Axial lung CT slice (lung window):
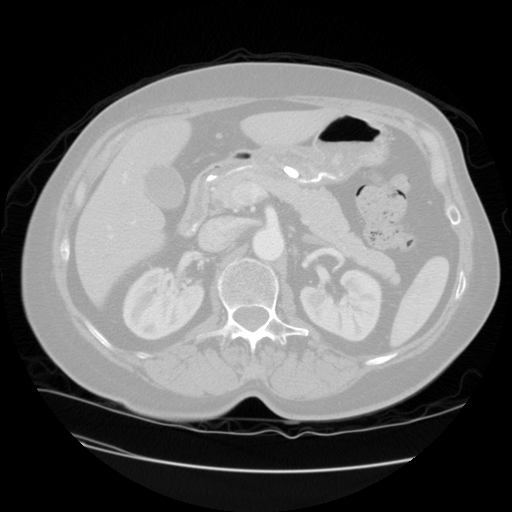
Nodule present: no